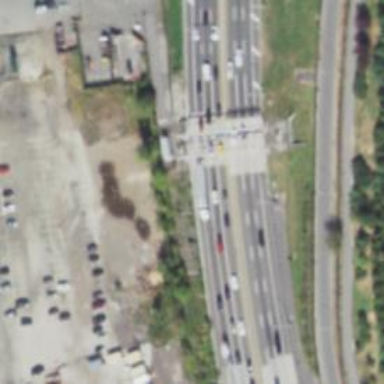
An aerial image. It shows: Toll gantry on the road.